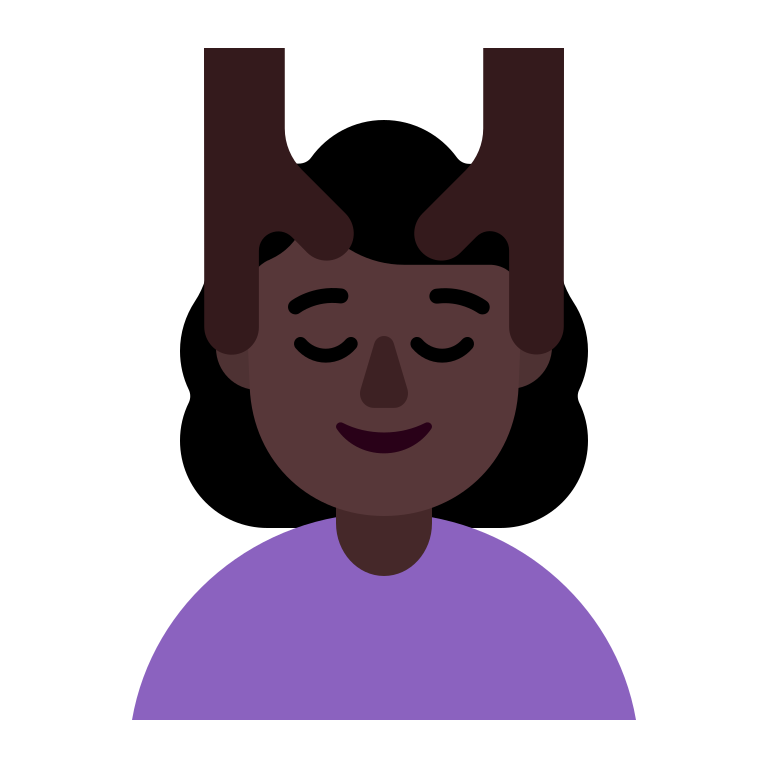
woman getting massage flat dark